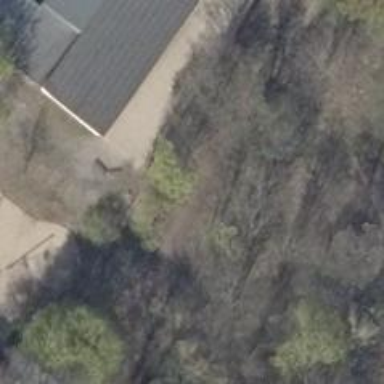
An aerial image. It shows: Dirt footway.